Question: '''
<script src="http://tympanus.net/Development/TabStylesInspiration/js/modernizr.custom.js"></script>
<link href="http://tympanus.net/Development/TabStylesInspiration/css/tabs.css" rel="stylesheet"/>
<link href="http://tympanus.net/Development/TabStylesInspiration/css/tabstyles.css" rel="stylesheet"/>
<section>
<div class="tabs tabs-style-line">
<div class="content-wrap">
<a href="javascript(0);" class="prev">
<img src="http://demo.litextension.com/le_demo/skin/frontend/default/default/le_itemslider/images/icon-prev.png">
</a>
<a href="javascript(0);" class="next">
<img src="http://demo.litextension.com/le_demo/skin/frontend/default/default/le_itemslider/images/icon-next.png">
</a>
<section id="section-line-1"><p>1</p></section>
<section id="section-line-2"><p>2</p></section>
<section id="section-line-3"><p>3</p></section>
<section id="section-line-4"><p>4</p></section>
<section id="section-line-5"><p>5</p></section>
</div><!-- /content -->
<nav>
<ul>
<li><a href="#section-line-1"><span>Our Controls</span></a></li>
<li><a href="#section-line-2"><span>Sony Playstation 4</span></a></li>
<li><a href="#section-line-3"><span>Microsoft Xbox One</span></a></li>
<li><a href="#section-line-4"><span>Nintendo Wii U</span></a></li>
<li><a href="#section-line-5"><span>Microconsoles</span></a></li>
</ul>
</nav>
</div><!-- /tabs -->
</section>
<script src="http://tympanus.net/Development/TabStylesInspiration/js/cbpFWTabs.js"></script>
<script>
(function() {
[].slice.call(document.querySelectorAll('.tabs')).forEach(function(el) {
new CBPFWTabs(el);
});
})();
</script>
'''
<URL>
> Tab content work fine but how to add next previous option on this
inspiration.

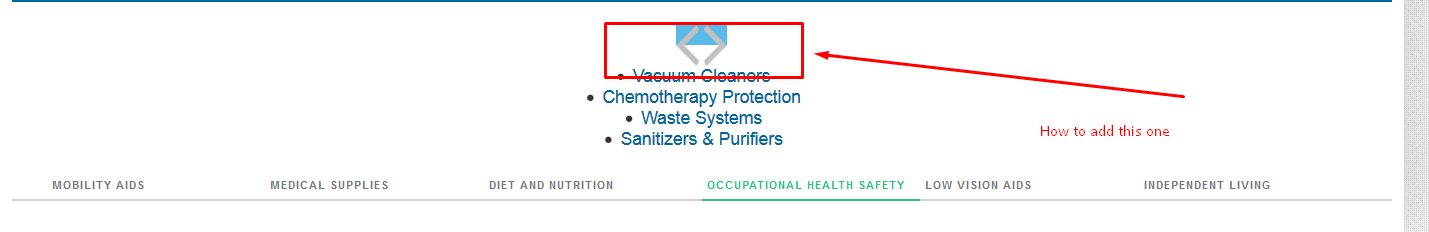
Answer: check this solution:
<URL>
Pay attention to add ID attribute for div (.tabs) and nav link (.prev and .next)
'''
<section>
<div class="tabs tabs-style-line" id="tab1">
<div class="content-wrap">
<a href="javascript:" class="prev" id="prev1">
<img src="http://demo.litextension.com/le_demo/skin/frontend/default/default/le_itemslider/images/icon-prev.png">
</a>
<a href="javascript:" class="next" id="next1">
<img src="http://demo.litextension.com/le_demo/skin/frontend/default/default/le_itemslider/images/icon-next.png">
</a>
<section id="section-line-1"><p>1</p></section>
<section id="section-line-2"><p>2</p></section>
<section id="section-line-3"><p>3</p></section>
<section id="section-line-4"><p>4</p></section>
<section id="section-line-5"><p>5</p></section>
</div><!-- /content -->
<nav>
<ul>
<li><a href="#section-line-1"><span>Our Controls</span></a></li>
<li><a href="#section-line-2"><span>Sony Playstation 4</span></a></li>
<li><a href="#section-line-3"><span>Microsoft Xbox One</span></a></li>
<li><a href="#section-line-4"><span>Nintendo Wii U</span></a></li>
<li><a href="#section-line-5"><span>Microconsoles</span></a></li>
</ul>
</nav>
</div><!-- /tabs -->
</section>
'''
'''
var $t=new CBPFWTabs(document.getElementById( 'tab1' ) )
document.getElementById('prev1').onclick=function(){
var current=$t.current;
var count=$t.items.length;
current--;
if(current<0) current=count-1;
$t._show(current);
};
document.getElementById('next1').onclick=function(){
var current=$t.current;
var count=$t.items.length;
current++;
if(current>=count) current=0;
$t._show(current);
};
'''